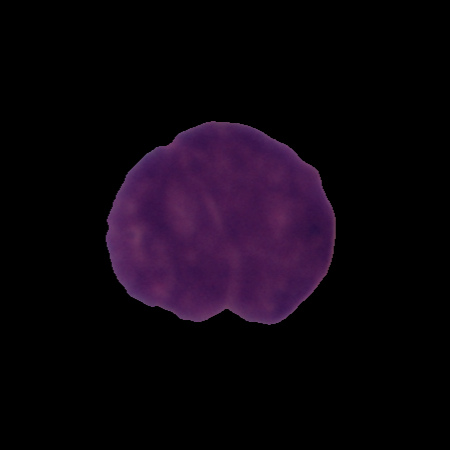
Label: cancer